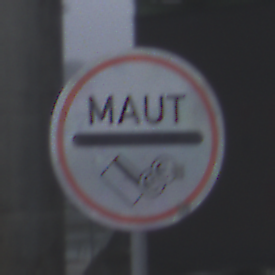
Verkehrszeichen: MautflichtigeStrecke
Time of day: MorningAfternoon
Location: Outdoor (Suburban)
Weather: Overcast
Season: NotSpecified
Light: Natural